Field crop: maize
Growth stage: 1
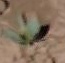
Species: datura